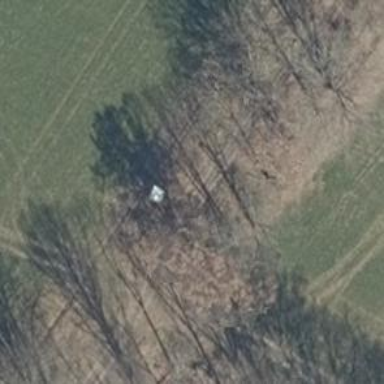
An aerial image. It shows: Shelter that serves as hunting stand.